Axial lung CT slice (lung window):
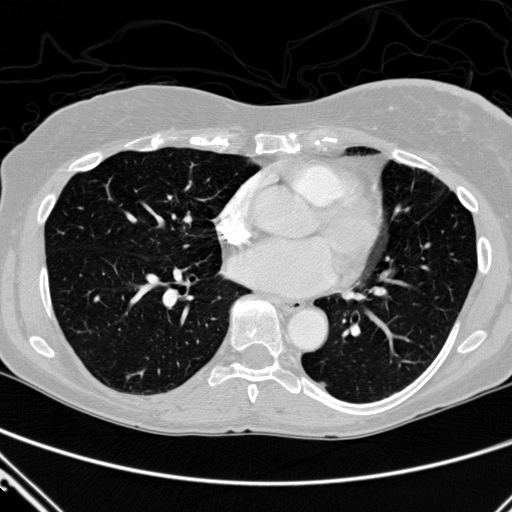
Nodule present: no